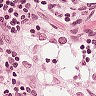
Metastatic tissue present: no